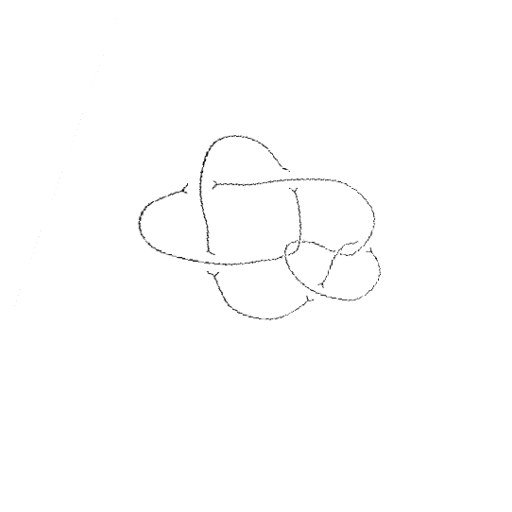
Crossing number: 8